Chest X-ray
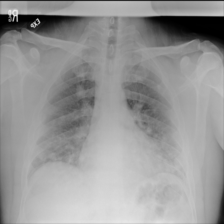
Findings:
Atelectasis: negative
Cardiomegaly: negative
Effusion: negative
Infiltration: negative
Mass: negative
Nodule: positive
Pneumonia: negative
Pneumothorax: negative
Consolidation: negative
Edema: negative
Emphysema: negative
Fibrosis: negative
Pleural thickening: negative
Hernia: negative